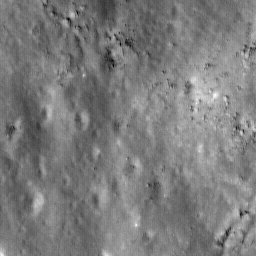
Host type: background_regolith
Lunar coordinates: latitude nan, longitude nan